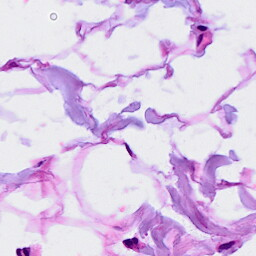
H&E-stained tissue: Breast